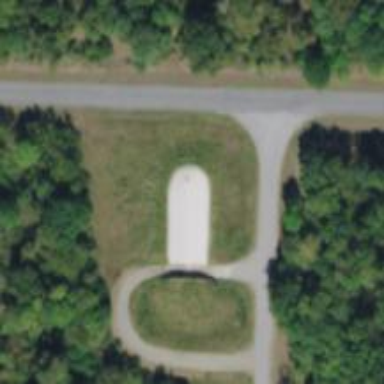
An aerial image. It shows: Military bunker.